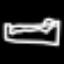
Label: bed